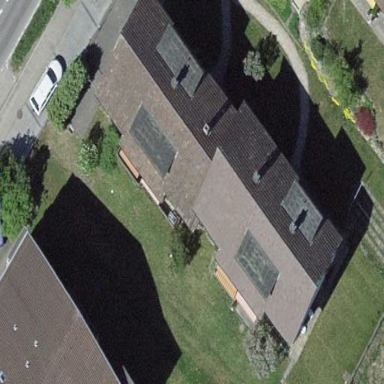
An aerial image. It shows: Residential building.